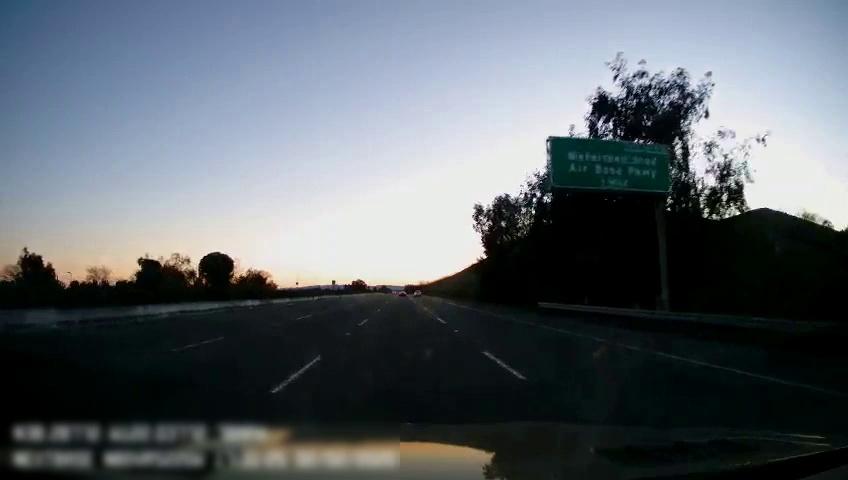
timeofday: Day
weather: Sunny
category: Drivable Space
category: Lanes | Current Lane
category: Lanes | Current Lane
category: Lanes | Alternate Lane
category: Lanes | Alternate Lane
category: Traffic | Signs